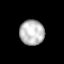
Tissue: lung
Cell type: Others
Senescence score: 0.1739
Nuclear area (px): 606
Mean DAPI intensity: 187.493